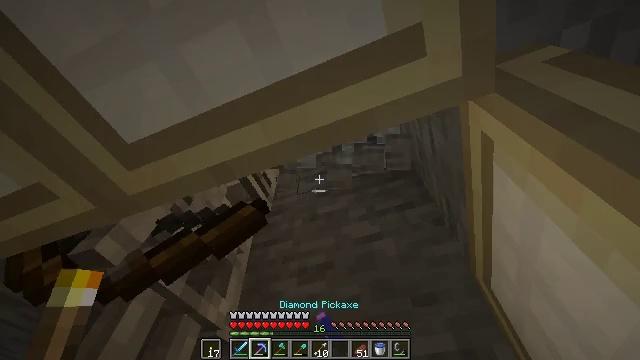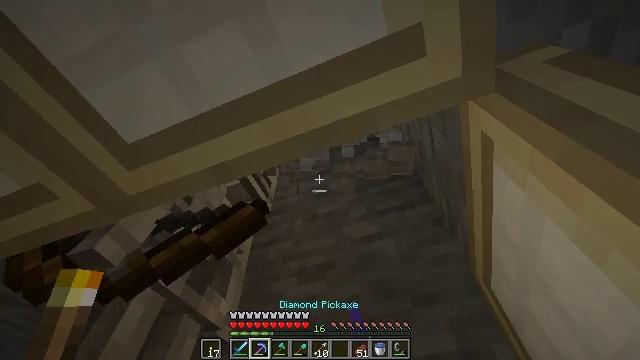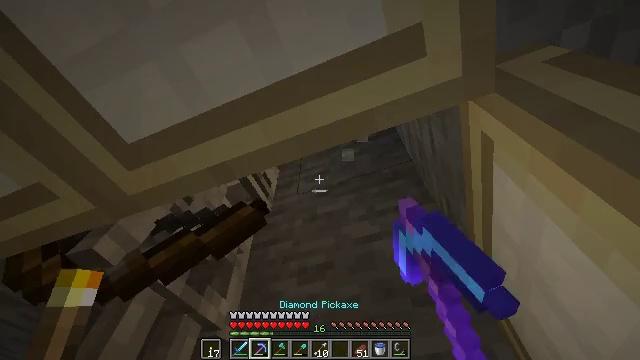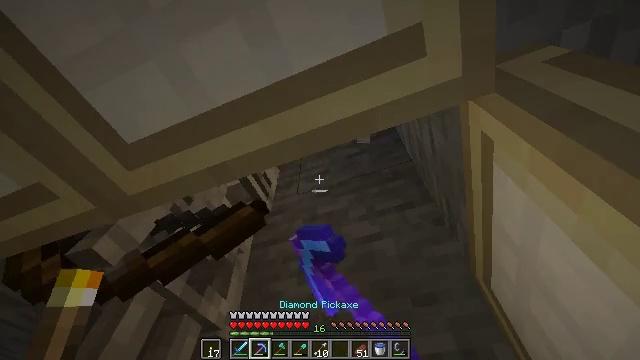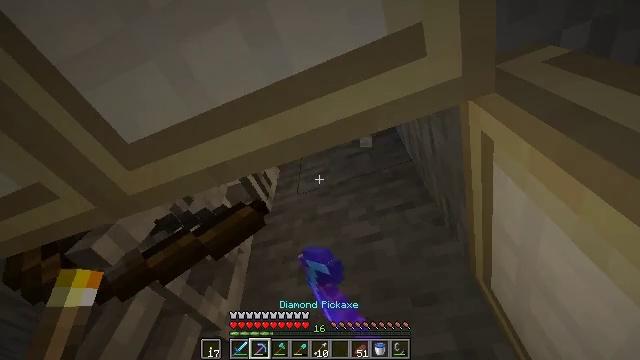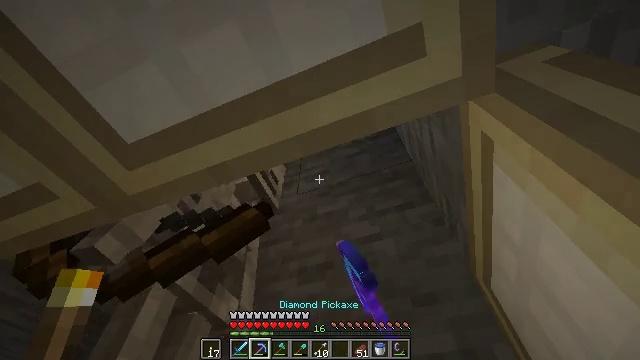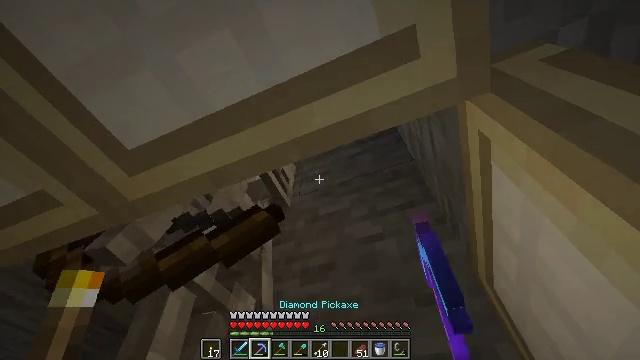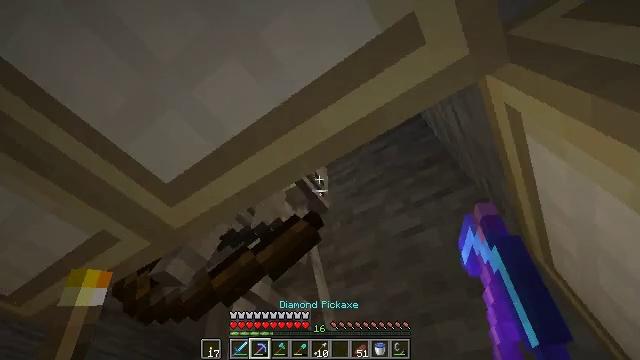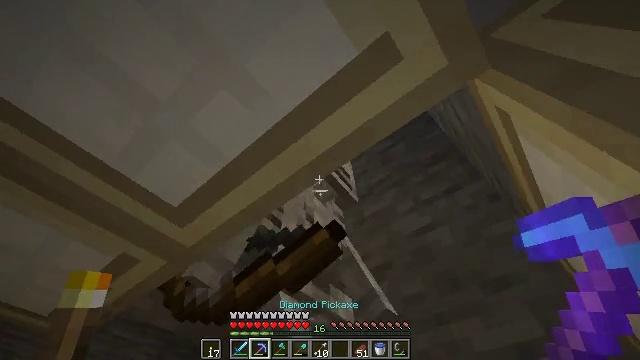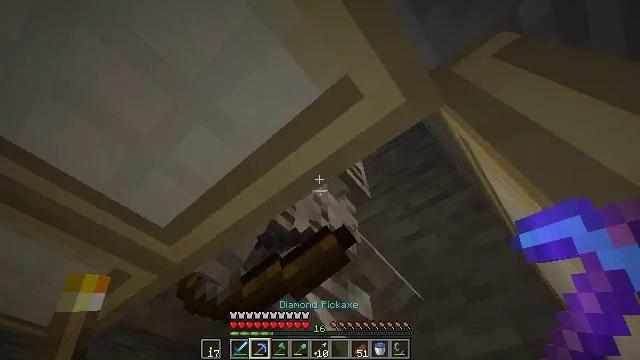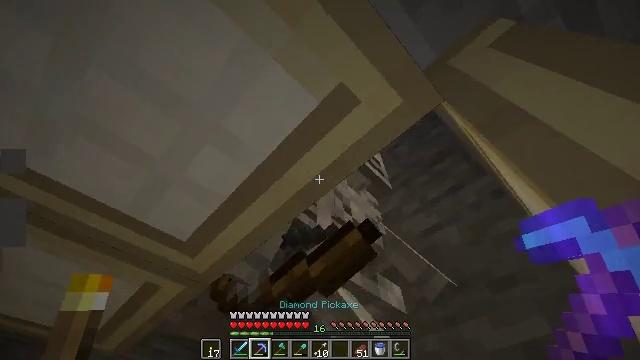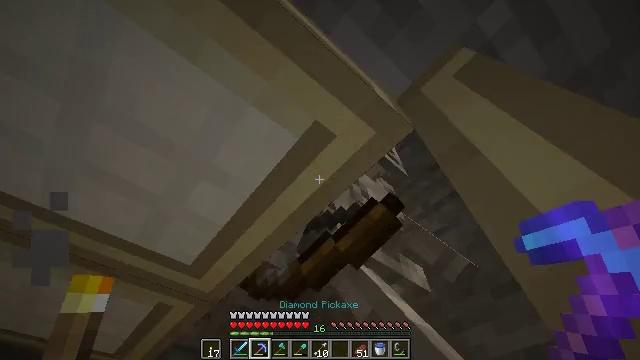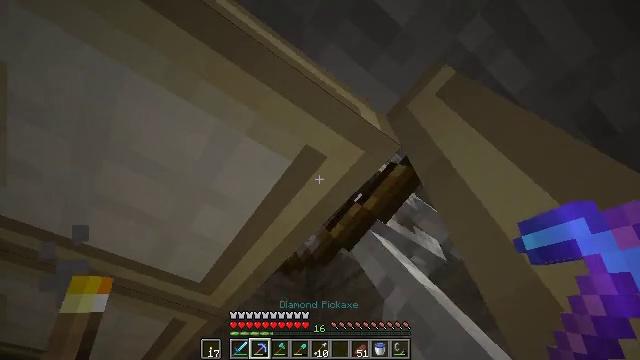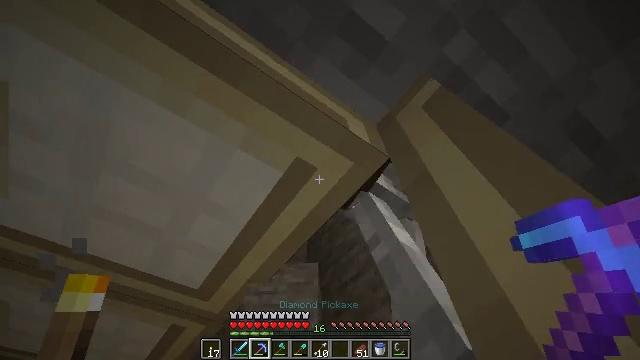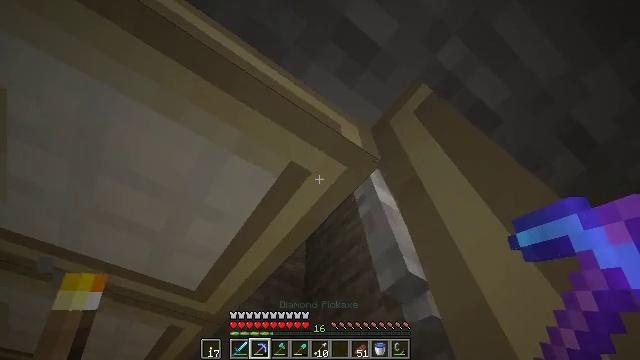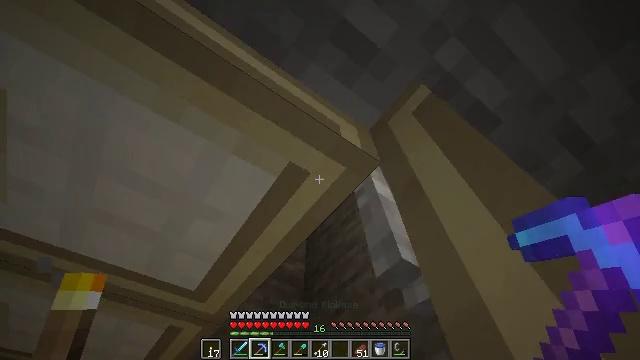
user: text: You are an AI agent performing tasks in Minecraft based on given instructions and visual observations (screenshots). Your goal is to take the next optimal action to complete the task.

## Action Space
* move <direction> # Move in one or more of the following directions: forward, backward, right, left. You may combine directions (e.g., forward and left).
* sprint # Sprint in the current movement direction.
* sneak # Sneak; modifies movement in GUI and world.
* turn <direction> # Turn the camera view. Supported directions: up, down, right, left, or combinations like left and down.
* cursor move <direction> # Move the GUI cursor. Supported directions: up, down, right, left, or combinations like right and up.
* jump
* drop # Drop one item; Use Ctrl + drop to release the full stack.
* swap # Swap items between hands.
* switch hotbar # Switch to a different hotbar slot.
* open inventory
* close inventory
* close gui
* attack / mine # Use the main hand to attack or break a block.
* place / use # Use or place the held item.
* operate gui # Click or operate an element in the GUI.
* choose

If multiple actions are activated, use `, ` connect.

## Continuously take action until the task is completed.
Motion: motion action
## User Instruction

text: craft item smooth sandstone slab
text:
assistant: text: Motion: sneak, attack / mine
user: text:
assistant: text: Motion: sneak
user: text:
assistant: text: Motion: sneak
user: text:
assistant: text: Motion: sneak
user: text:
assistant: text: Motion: sneak
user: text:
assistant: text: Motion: move right, sneak, turn left
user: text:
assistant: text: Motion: move right, sneak, turn left
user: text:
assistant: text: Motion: move back and move right, sneak, turn left
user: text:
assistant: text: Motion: move back and move right, sneak
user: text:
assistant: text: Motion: move back and move right, sneak, turn left
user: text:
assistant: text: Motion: move back and move right, sneak, turn left
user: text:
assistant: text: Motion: sneak, turn left
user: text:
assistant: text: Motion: sneak
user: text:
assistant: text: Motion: sneak
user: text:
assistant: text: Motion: sneak
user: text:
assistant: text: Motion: sneak
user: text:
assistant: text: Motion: sneak
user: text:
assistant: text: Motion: sneak
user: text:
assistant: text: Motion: sneak, turn left and down
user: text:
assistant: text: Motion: sneak, turn left and down
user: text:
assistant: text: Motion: turn down
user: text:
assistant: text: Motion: turn down
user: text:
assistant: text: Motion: turn right and down
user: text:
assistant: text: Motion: turn right and down
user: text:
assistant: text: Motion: turn down
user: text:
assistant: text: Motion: move left
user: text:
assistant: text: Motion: move forward and move left
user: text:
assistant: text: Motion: move forward and move left, turn down
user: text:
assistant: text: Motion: move forward and move left
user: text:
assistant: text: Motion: move forward and move left